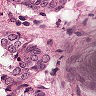
Metastatic tissue present: yes